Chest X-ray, PA view. Patient: 29 years old, sex F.
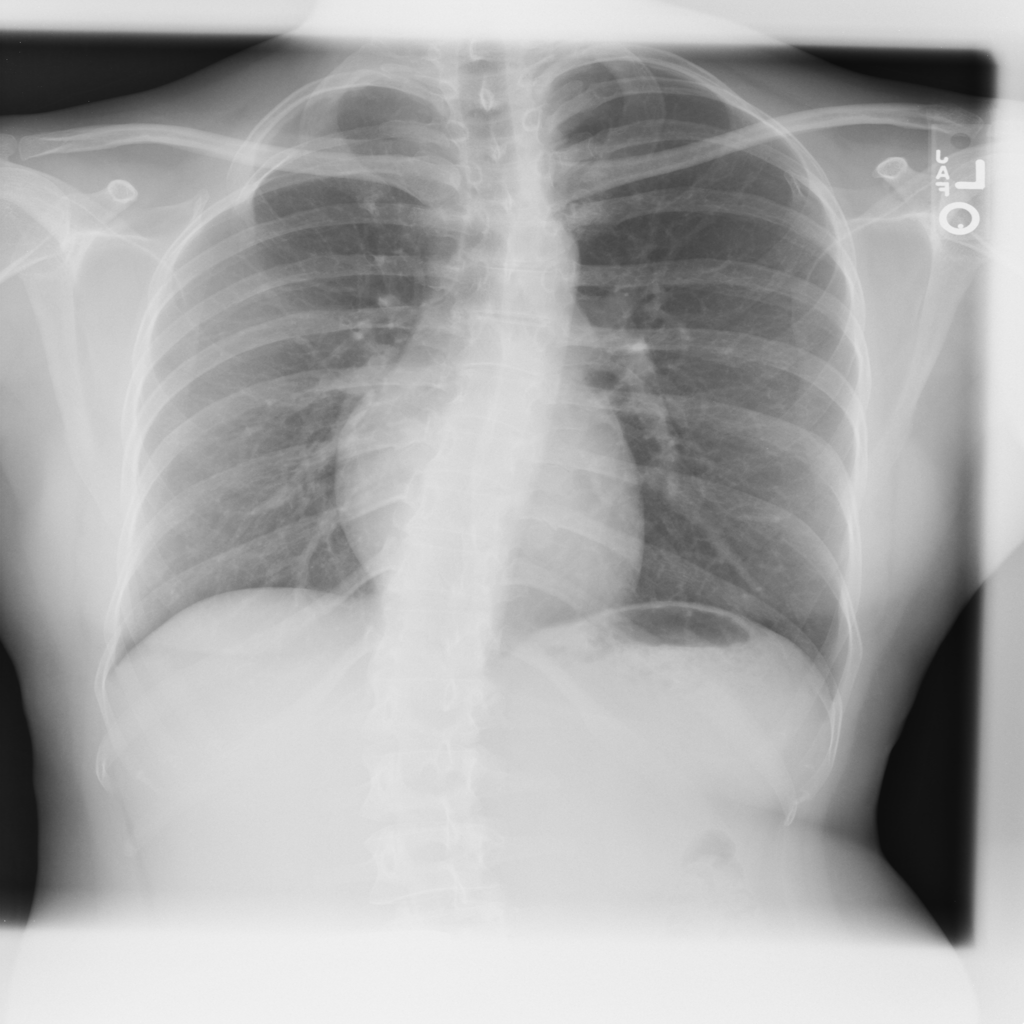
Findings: No Finding